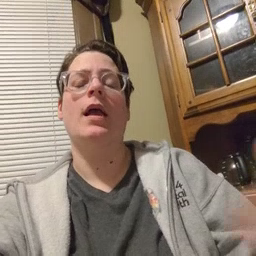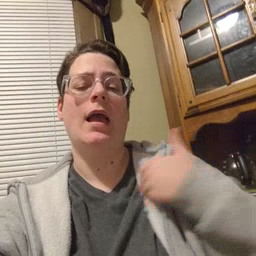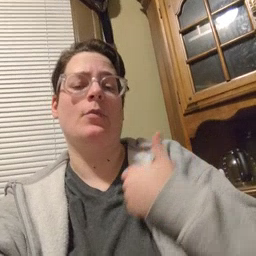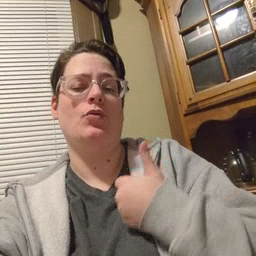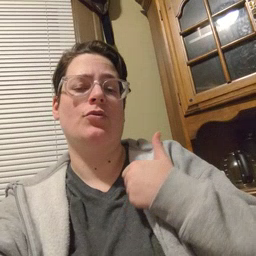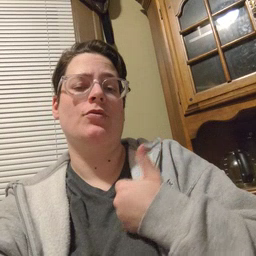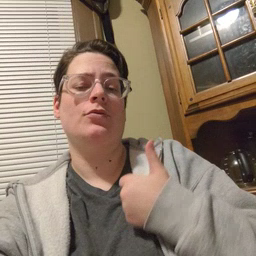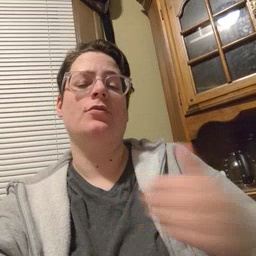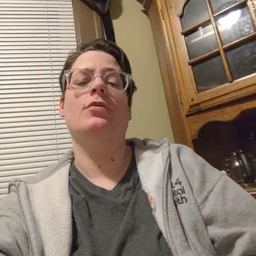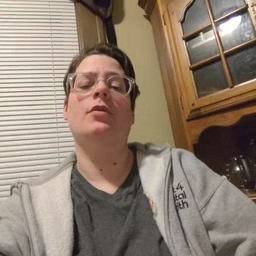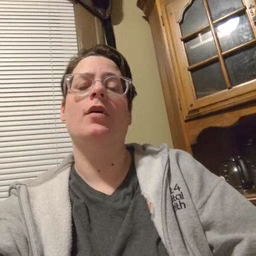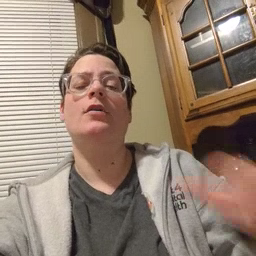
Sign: animal